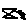
Label: zigzag